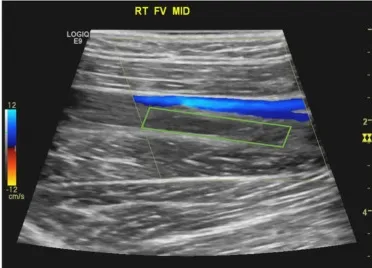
(B) Complete thrombosis in the mid-section of the right superficial femoral vein, with absence of flow.
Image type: radiology (ultrasound)